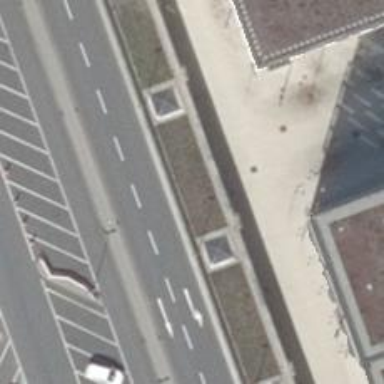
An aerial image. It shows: Footway along the road.